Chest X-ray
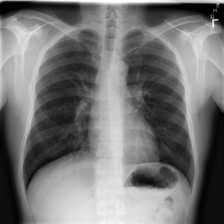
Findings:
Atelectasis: negative
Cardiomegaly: negative
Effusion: negative
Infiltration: negative
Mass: negative
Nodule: negative
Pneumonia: negative
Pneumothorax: negative
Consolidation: negative
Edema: negative
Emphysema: negative
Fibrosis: negative
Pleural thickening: negative
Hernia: negative